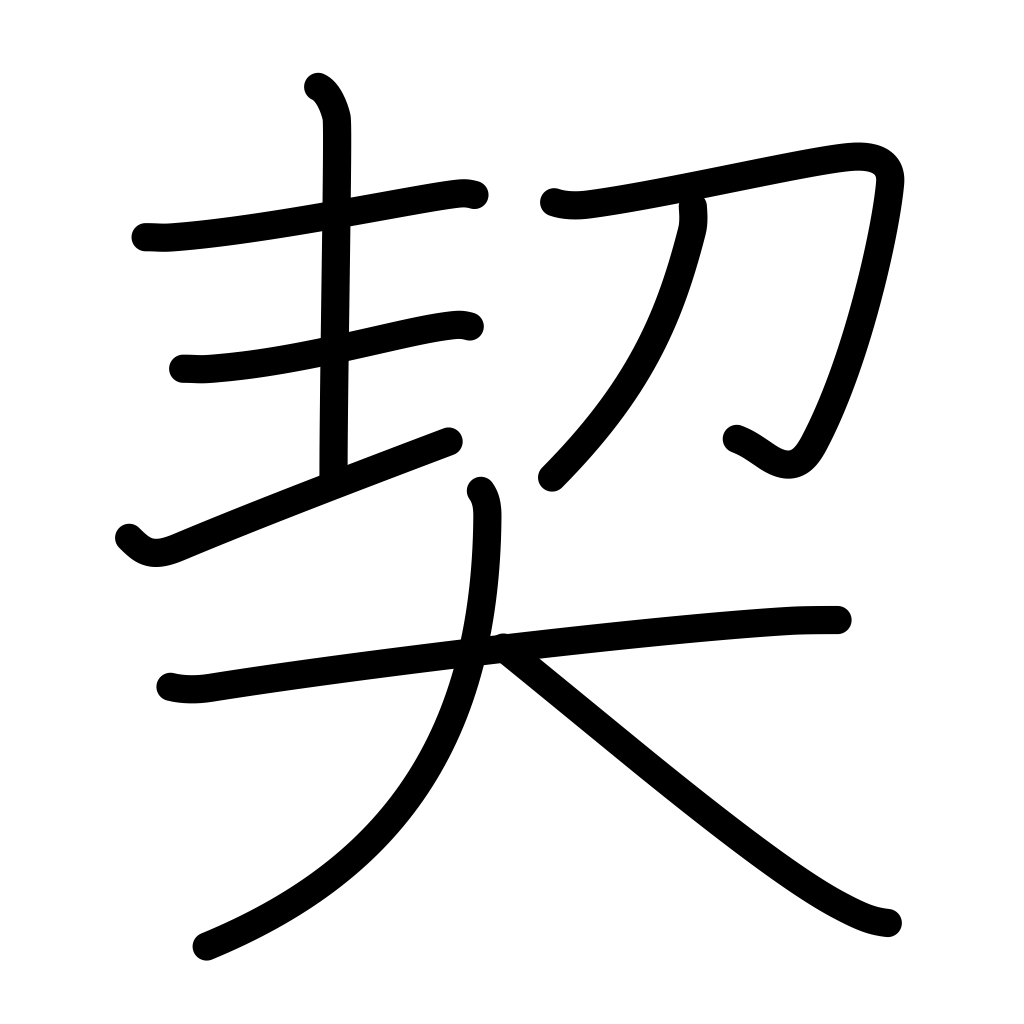
Meaning: pledge, promise, vow